【题型】填空题　【知识点】解析几何　【难度】easy
平面点集 $\{(x,y)\mid (x-\cos\theta)^2 + (y-\sin\theta)^2 = 9,\theta\in\mathbb{R}\}$ 所构成区域的面积为 \underline{\quad\quad}。
【解答】
\vspace{0.5em}
\textbf{【答案】} $12\pi$

\vspace{0.5em}
\textbf{【解析】}
点集 $\{(x,y)\mid (x-\cos\theta)^2 + (y-\sin\theta)^2 = 9,\theta\in\mathbb{R}\}$ 为以 $(\cos\theta,\sin\theta)$ 为圆心，$3$ 为半径的圆上的点的集合，

又点 $(\cos\theta,\sin\theta)$ 在以 $(0,0)$ 为圆心，$1$ 为半径的圆上，

所以平面点集 $\{(x,y)\mid (x-\cos\theta)^2 + (y-\sin\theta)^2 = 9,\theta\in\mathbb{R}\}$ 所构成区域为图中阴影，

面积为 $(4^2 - 2^2)\pi = 12\pi$。

故答案为：$12\pi$。

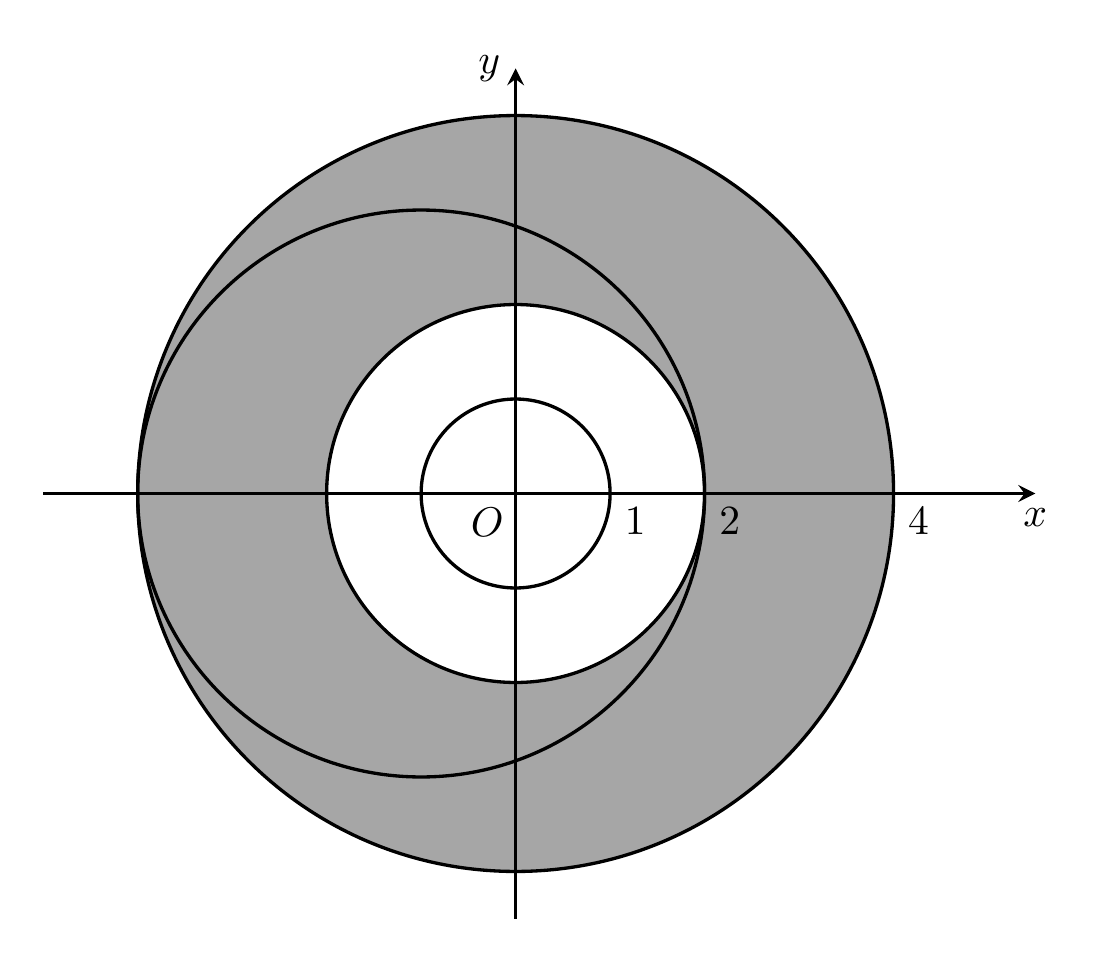